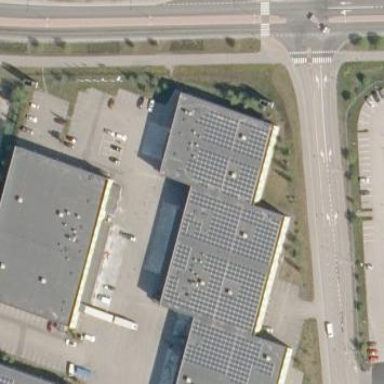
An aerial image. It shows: Warehouse building.